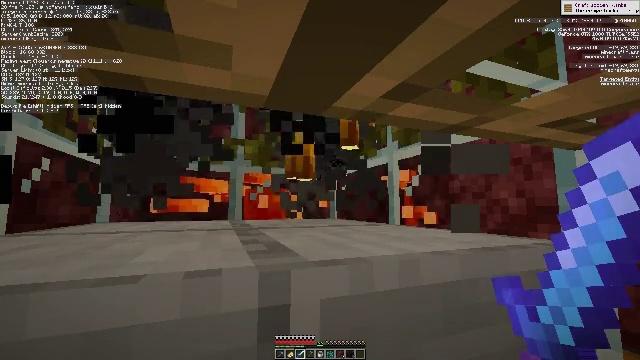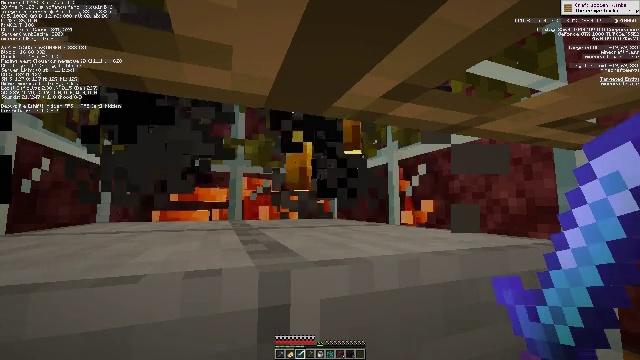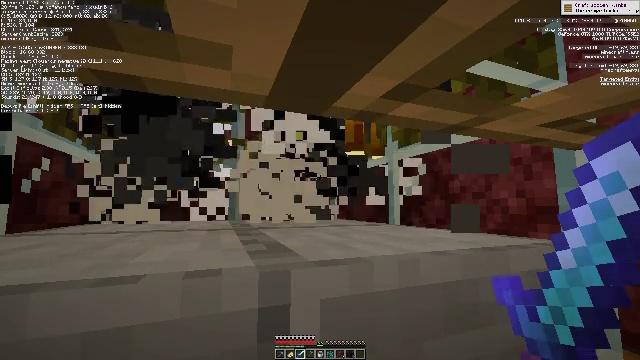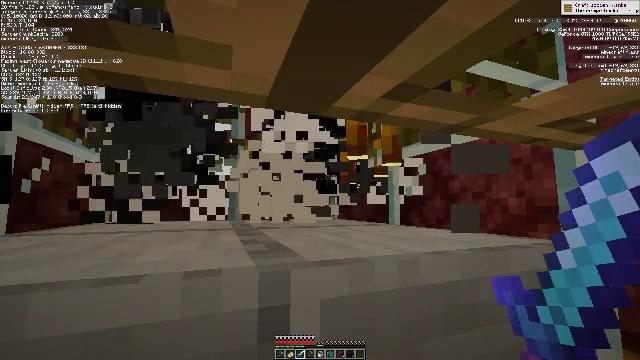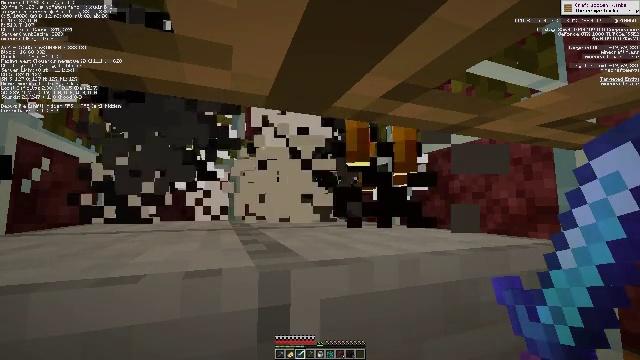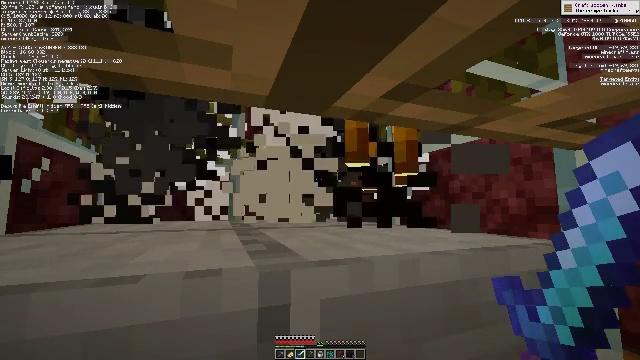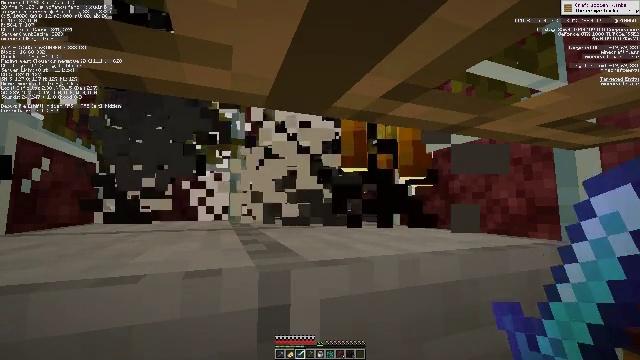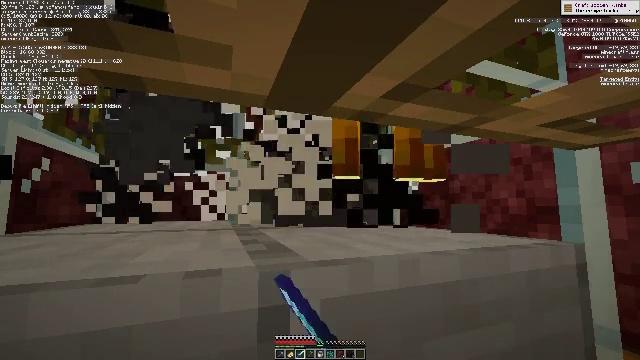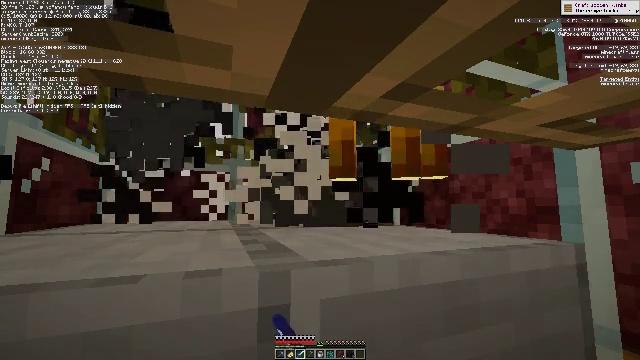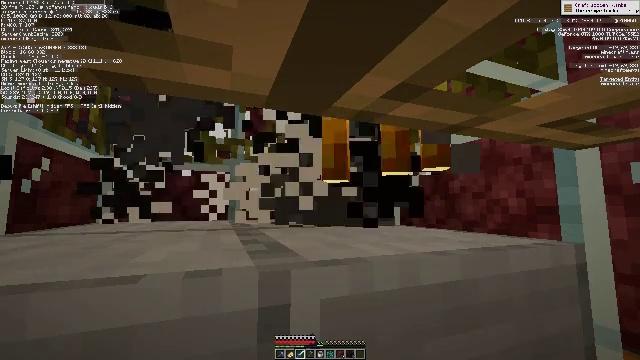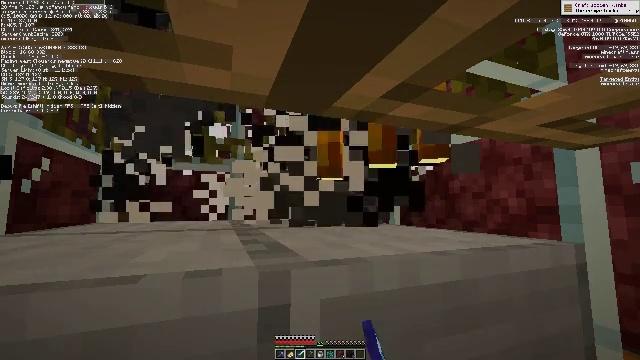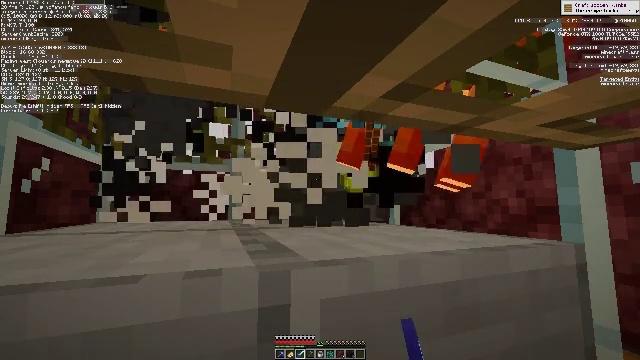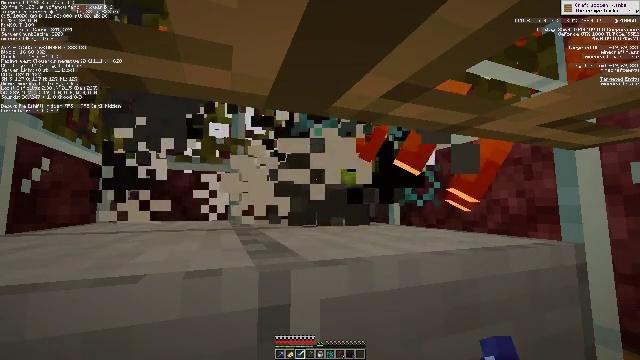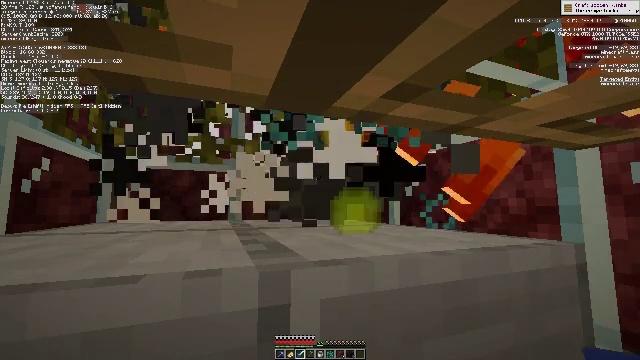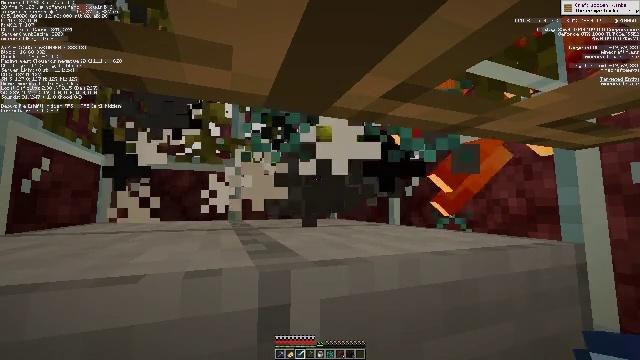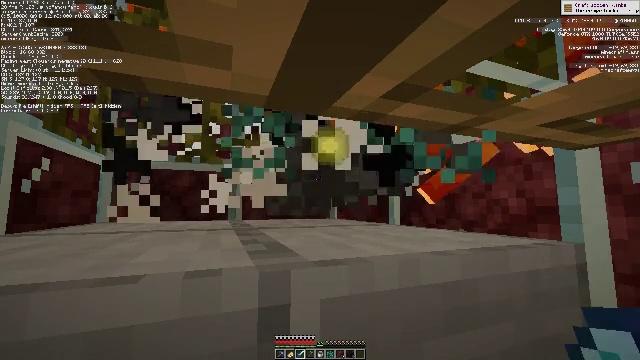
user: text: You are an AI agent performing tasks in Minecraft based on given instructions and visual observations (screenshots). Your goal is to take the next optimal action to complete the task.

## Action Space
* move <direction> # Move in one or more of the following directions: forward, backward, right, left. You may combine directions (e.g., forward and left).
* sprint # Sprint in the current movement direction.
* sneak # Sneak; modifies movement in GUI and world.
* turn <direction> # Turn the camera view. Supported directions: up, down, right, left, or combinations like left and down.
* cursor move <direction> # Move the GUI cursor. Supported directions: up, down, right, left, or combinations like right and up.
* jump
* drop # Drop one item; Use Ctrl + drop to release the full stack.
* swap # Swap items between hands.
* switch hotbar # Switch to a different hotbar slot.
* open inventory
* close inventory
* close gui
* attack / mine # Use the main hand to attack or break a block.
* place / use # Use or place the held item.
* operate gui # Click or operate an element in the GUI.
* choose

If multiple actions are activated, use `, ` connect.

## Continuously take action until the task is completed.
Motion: motion action
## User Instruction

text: Fight the blaze in the Nether.
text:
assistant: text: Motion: no_op
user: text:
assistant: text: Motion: no_op
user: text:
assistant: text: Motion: no_op
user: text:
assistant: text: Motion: no_op
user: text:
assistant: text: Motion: no_op
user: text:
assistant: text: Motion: attack / mine
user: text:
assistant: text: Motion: attack / mine
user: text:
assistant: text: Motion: attack / mine
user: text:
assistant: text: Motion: no_op
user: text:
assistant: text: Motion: no_op
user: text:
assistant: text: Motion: no_op
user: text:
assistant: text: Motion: no_op
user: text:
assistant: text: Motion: no_op
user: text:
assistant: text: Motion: no_op
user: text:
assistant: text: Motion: no_op
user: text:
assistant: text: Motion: no_op
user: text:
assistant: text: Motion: no_op
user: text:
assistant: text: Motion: no_op
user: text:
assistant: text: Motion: no_op
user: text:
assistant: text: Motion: no_op
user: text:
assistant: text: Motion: no_op
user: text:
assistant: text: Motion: no_op
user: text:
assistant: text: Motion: no_op
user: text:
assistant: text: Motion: no_op
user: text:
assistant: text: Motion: no_op
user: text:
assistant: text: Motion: no_op
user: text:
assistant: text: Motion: no_op
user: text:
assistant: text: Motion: no_op
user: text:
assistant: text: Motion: no_op
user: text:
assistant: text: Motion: no_op